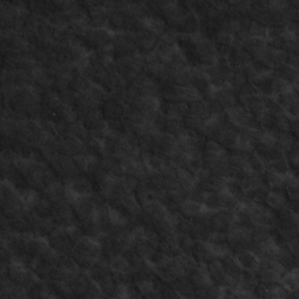
Label: non_frost